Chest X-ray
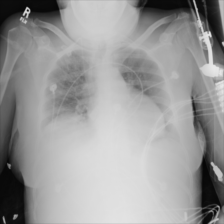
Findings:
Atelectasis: negative
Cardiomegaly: negative
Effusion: negative
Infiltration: negative
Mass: negative
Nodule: negative
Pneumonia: negative
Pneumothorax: negative
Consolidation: negative
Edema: negative
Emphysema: negative
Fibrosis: negative
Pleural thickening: negative
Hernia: negative